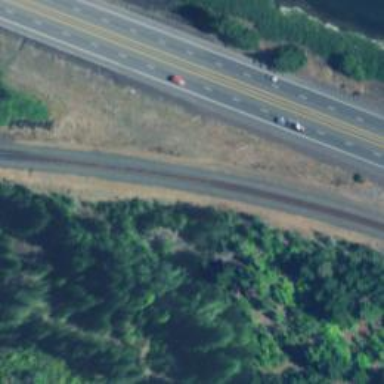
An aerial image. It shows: Railway track.